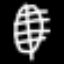
Label: leaf